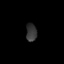
Tissue: lung
Cell type: Myeloid cells
Senescence score: 0.6632
Nuclear area (px): 188
Mean DAPI intensity: 53.67